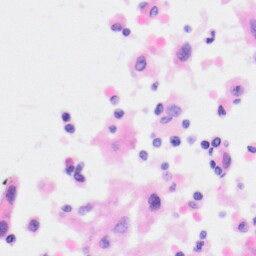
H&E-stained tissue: Kidney